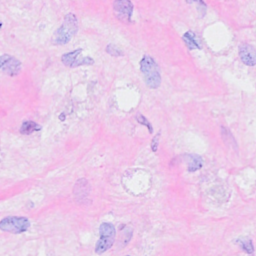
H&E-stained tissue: Breast